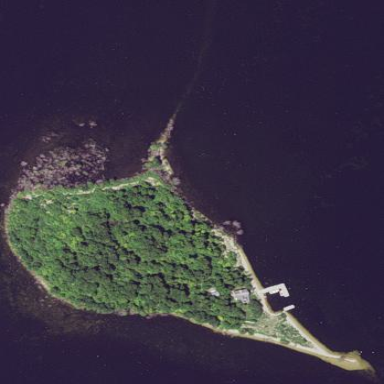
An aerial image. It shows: Islet.